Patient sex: F
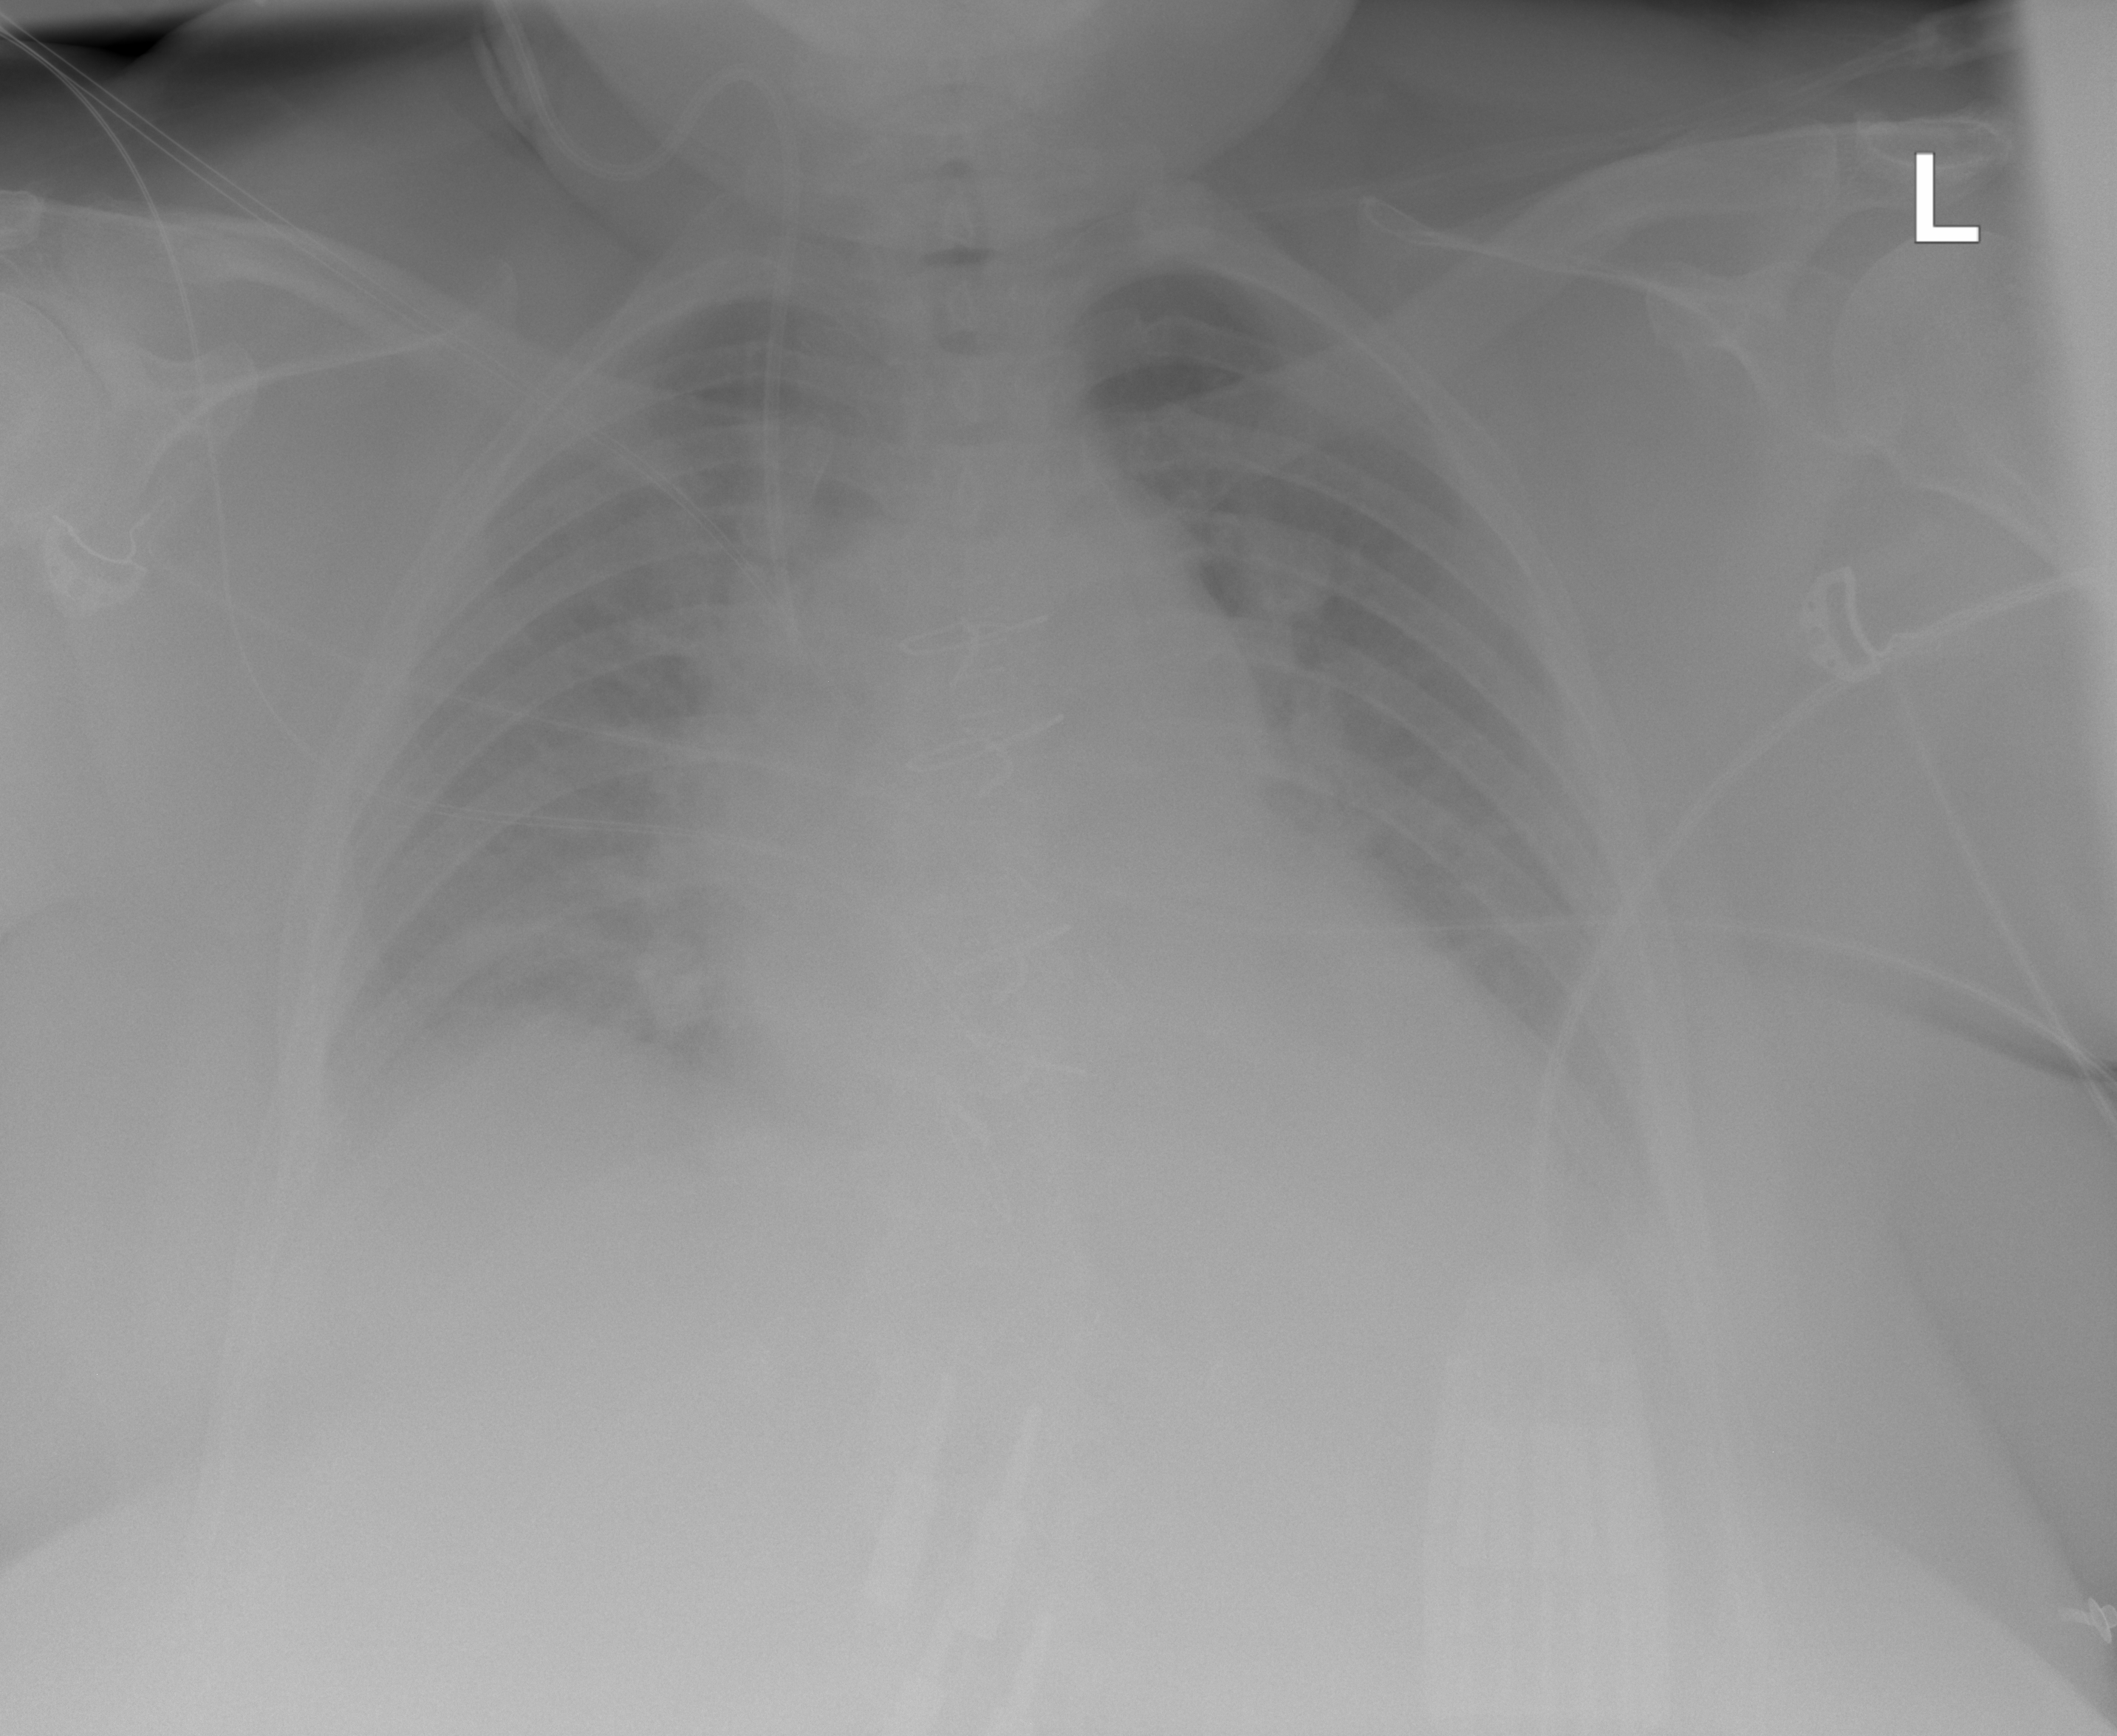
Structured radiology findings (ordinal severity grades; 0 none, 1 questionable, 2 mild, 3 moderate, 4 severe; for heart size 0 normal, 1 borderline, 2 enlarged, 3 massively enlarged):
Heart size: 3
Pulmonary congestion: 3
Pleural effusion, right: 3
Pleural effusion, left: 2
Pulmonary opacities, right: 0
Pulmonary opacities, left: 0
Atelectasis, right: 2
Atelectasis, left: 2